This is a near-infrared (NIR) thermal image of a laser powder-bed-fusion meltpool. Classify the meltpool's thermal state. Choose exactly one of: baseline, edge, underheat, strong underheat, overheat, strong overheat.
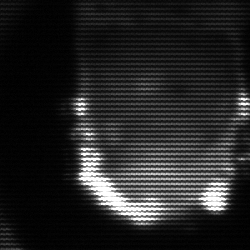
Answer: baseline